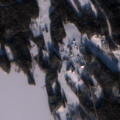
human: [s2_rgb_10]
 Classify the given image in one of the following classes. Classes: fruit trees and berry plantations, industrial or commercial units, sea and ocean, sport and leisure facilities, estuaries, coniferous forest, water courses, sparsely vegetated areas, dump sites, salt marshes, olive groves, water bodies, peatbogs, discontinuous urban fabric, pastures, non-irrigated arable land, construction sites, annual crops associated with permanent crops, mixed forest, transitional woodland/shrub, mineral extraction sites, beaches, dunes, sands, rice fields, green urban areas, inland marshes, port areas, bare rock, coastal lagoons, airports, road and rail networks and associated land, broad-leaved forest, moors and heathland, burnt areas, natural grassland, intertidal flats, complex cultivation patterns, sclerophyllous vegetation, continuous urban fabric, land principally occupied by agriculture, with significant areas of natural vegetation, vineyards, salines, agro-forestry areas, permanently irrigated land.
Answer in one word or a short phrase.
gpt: land principally occupied by agriculture, with significant areas of natural vegetation, coniferous forest, mixed forest, water bodies